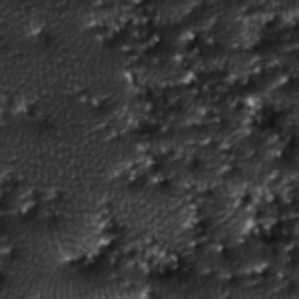
Label: frost